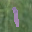
Label: 1